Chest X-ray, PA view. Patient: 42 years old, sex F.
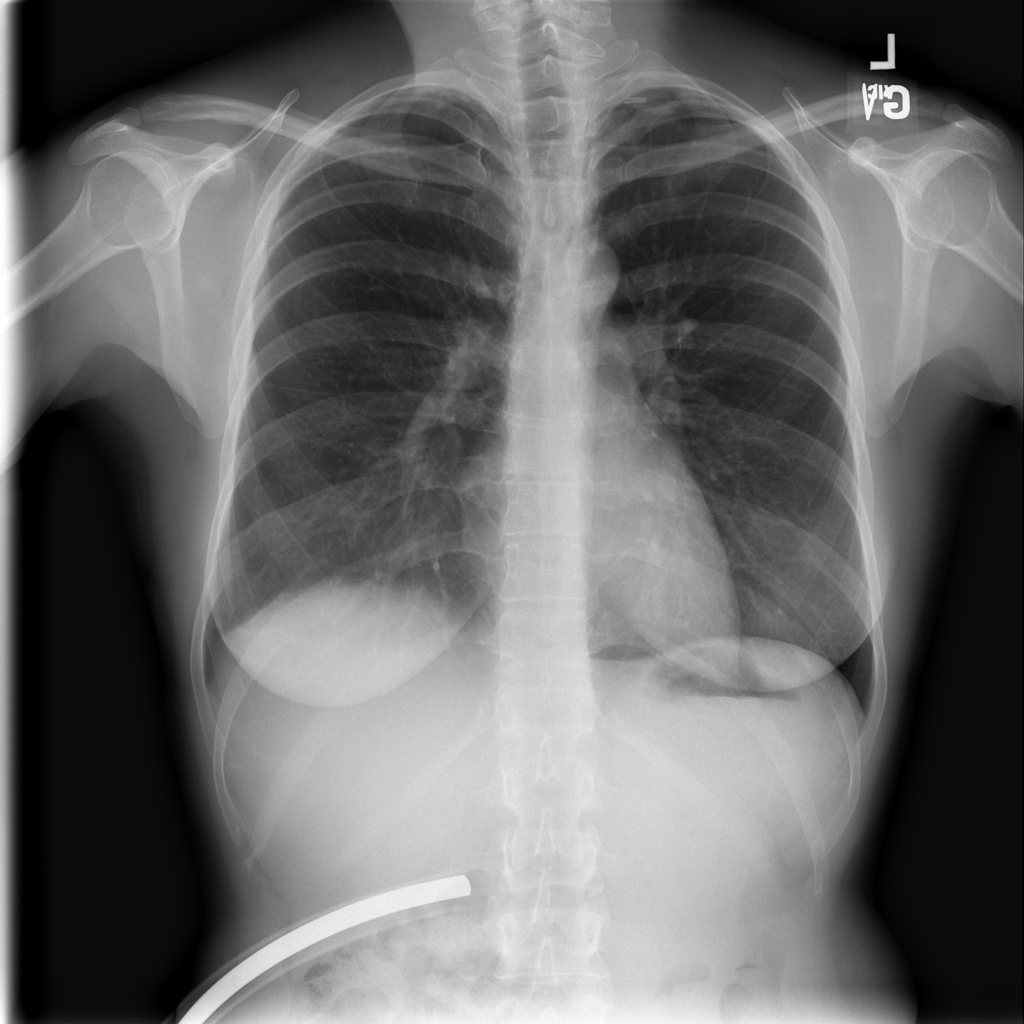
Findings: No Finding